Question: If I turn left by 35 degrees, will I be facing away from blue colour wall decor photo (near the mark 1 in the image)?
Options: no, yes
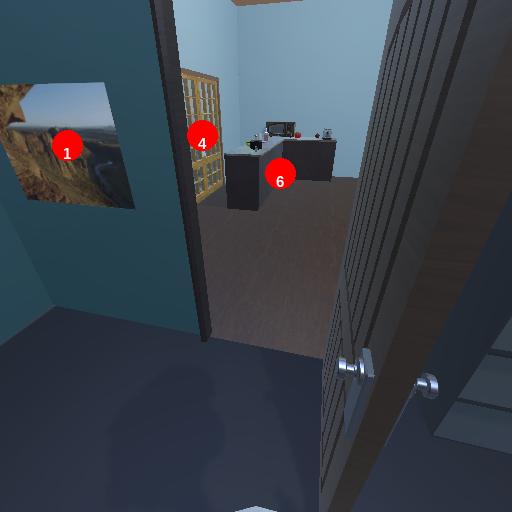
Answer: no